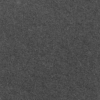
Label: dusty